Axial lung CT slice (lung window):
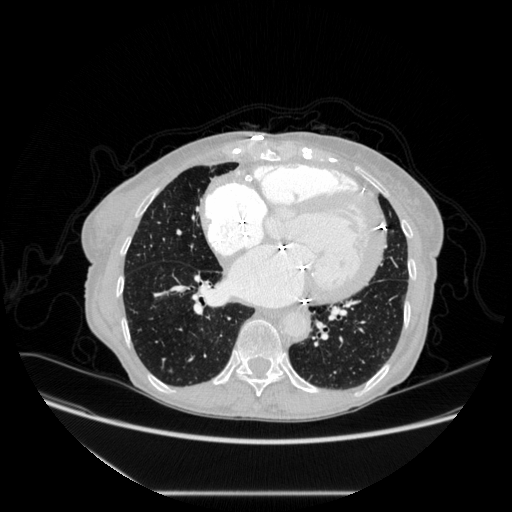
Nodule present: no